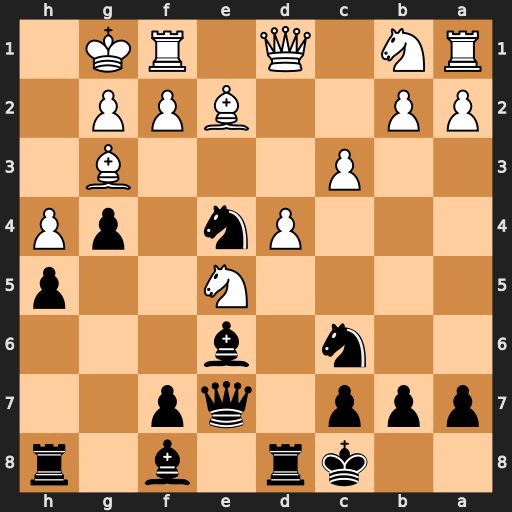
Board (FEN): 2kr1b1r/ppp1qp2/2n1b3/4N2p/3Pn1pP/2P3B1/PP2BPP1/RN1Q1RK1
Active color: b
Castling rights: -
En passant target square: -
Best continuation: Nxg3 Nxc6 Nxe2+ Qxe2 bxc6